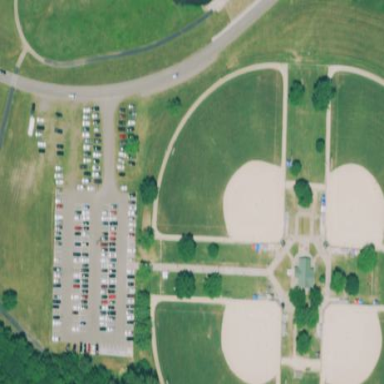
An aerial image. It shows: Baseball pitch for leisure land.